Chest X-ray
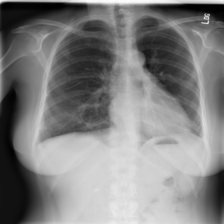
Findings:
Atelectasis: negative
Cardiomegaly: negative
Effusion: negative
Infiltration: negative
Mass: negative
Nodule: negative
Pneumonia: negative
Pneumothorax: negative
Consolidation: negative
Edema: negative
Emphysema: negative
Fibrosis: negative
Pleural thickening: positive
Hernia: negative